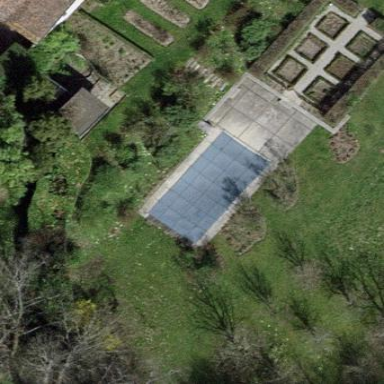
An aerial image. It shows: Swimming pool located in leisure land.